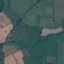
Land use / land cover class: Pasture